Question: Hi I'm writing a iOS app with a UITableView and UITabBar. as below,

I'm adding the tab bar programatically and it sits on a part of my UITableView. So I can't see the last couple of table cells.
How can I fix this?
Thank you.
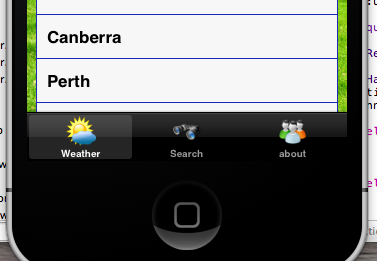
Answer: You have to change the frame of your tableView. In portrait orientation you should decrease it's height, in landscape mode you should deal with it's width.
This code is just a sample, it wasn't tested and may need minor improvements, but it shows an idea:
'''
-(void) viewDidLayoutSubviews
{
if(UIInterfaceOrientationIsPortrait([UIApplication sharedApplication].statusBarOrientation))
{
CGRect r = self.tableView.frame;
r.size.height-=49;
self.tableView.frame = r;
}else
{
CGRect r = self.tableView.frame;
r.origin.x += 49;
r.size.width-=49;
self.tableView.frame = r;
}
}
'''